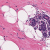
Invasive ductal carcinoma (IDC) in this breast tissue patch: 0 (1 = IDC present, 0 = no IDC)